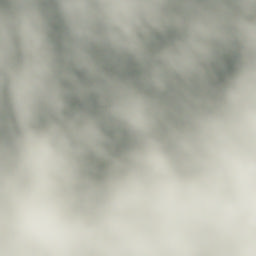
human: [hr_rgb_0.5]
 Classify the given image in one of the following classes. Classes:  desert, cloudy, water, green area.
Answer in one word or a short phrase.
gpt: cloudy